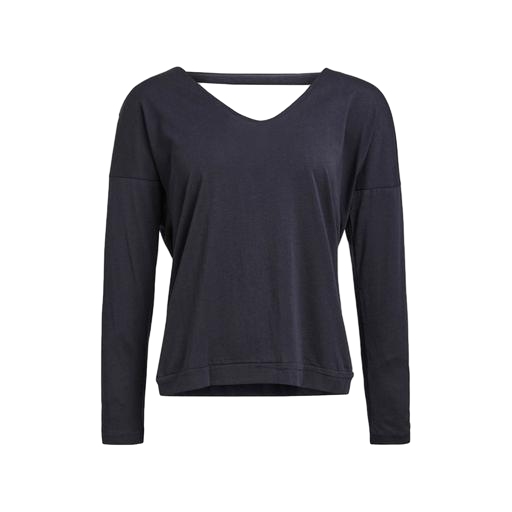
long-sleeve top, blue open-back jersey t-shirt, her longsleeve top, white background